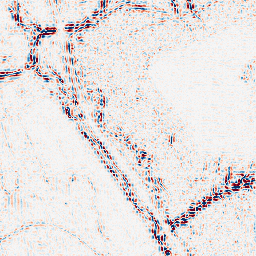
Category: wavelet
Decomposition family: wavelet_biorthogonal
Decomposition parameters: wavelet: bior4.4
level: 2
Upsampling method: linear_exact
Upsampling parameters: scale: 4
Upsampling scale: 4